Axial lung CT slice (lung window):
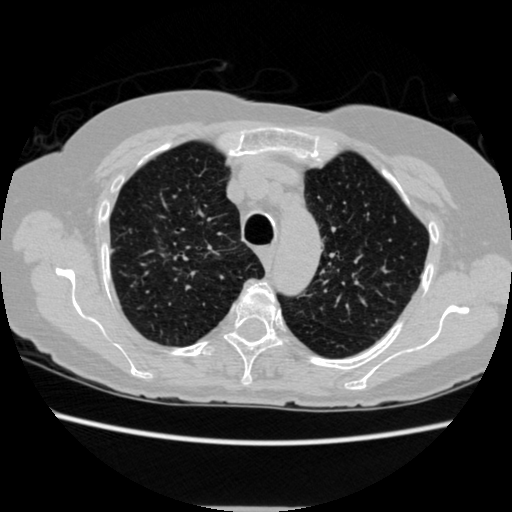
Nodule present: no